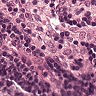
Metastatic tissue present: no